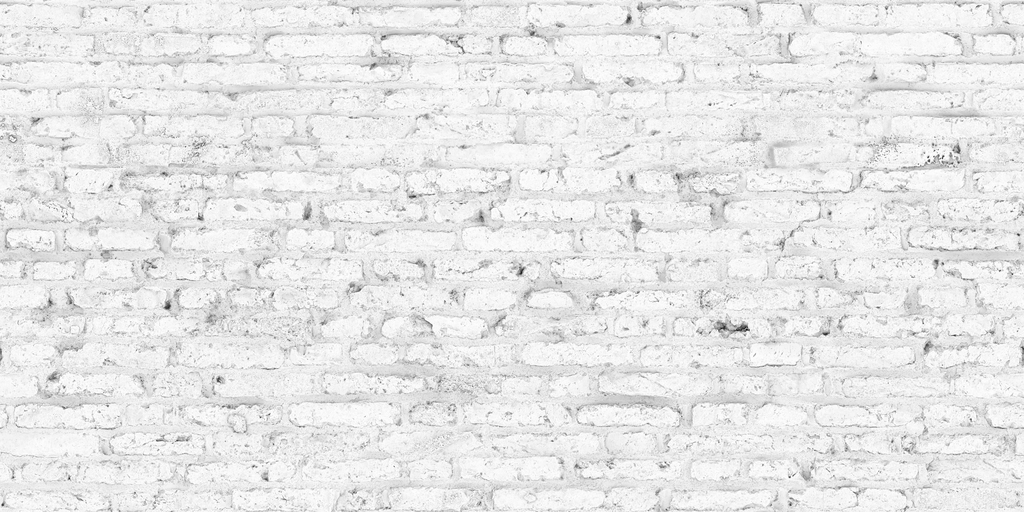
Texture map type: AmbientOcclusion